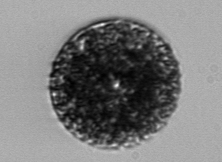
Label: Vicicitus_globosus